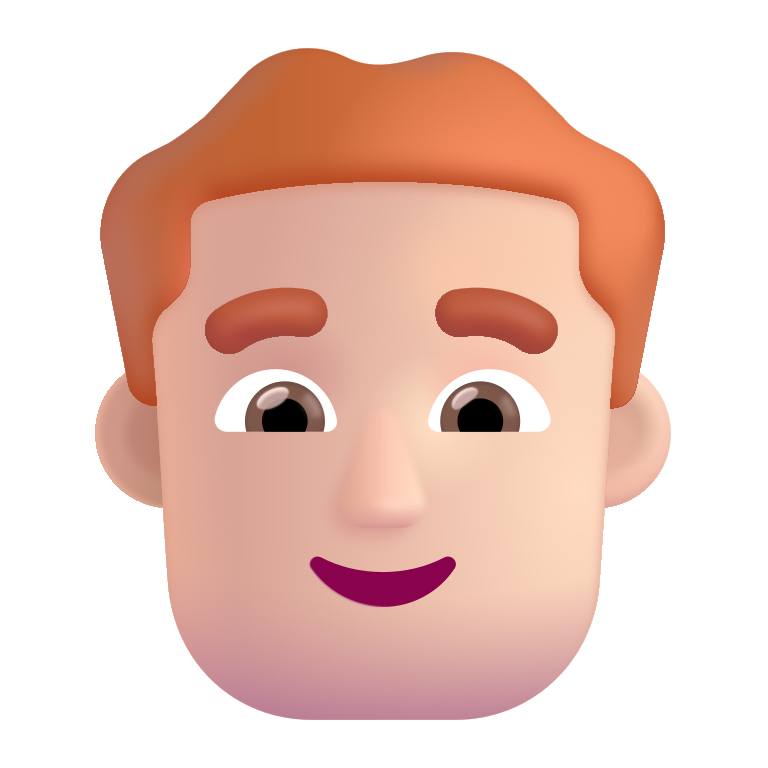
man red hair color light